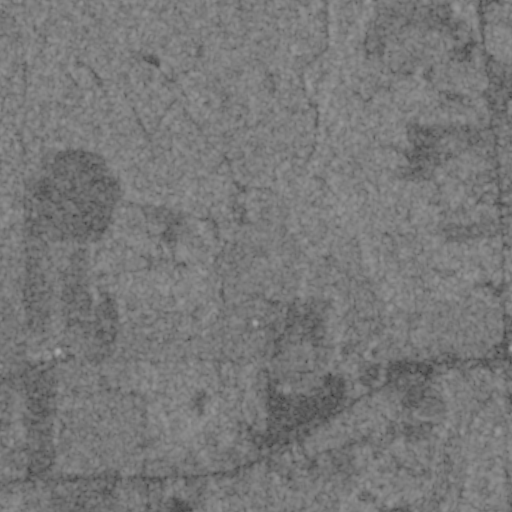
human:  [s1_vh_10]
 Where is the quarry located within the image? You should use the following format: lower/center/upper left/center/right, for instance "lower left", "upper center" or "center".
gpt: The quarry is located in the lower right of the image.
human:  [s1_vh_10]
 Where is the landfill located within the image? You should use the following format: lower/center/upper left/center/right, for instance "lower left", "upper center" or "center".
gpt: There is no landfill in the image.

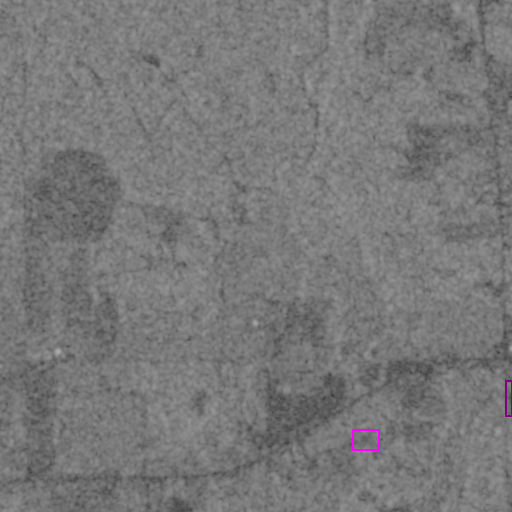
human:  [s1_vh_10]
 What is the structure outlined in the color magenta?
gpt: The structure outlined in magenta is a park.
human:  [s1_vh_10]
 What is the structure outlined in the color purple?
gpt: The structure outlined in purple is a quarry.
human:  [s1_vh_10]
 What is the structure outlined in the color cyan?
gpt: There is no cyan outline.